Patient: sex M, age 22
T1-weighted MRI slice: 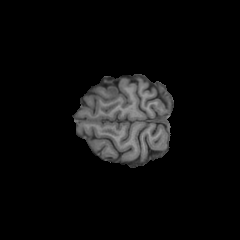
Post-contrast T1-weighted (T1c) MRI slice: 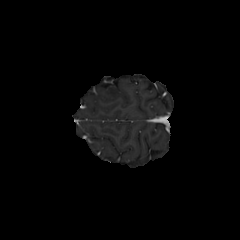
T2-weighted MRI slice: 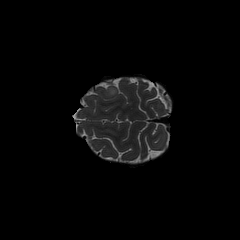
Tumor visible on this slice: yes
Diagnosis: Astrocytoma, IDH-mutant
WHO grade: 2